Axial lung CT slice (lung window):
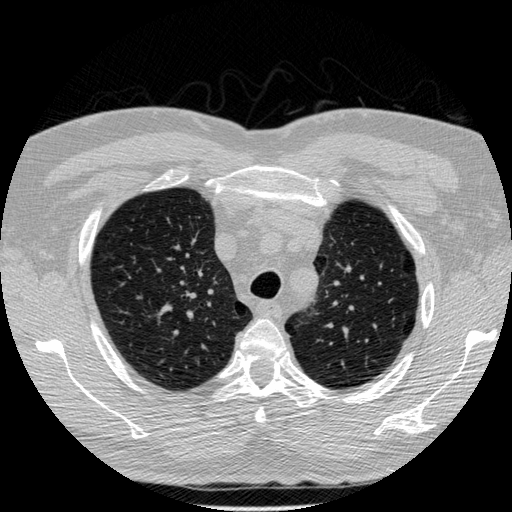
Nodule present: no